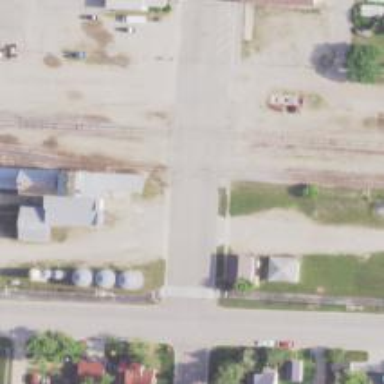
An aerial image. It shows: Railway crossing.